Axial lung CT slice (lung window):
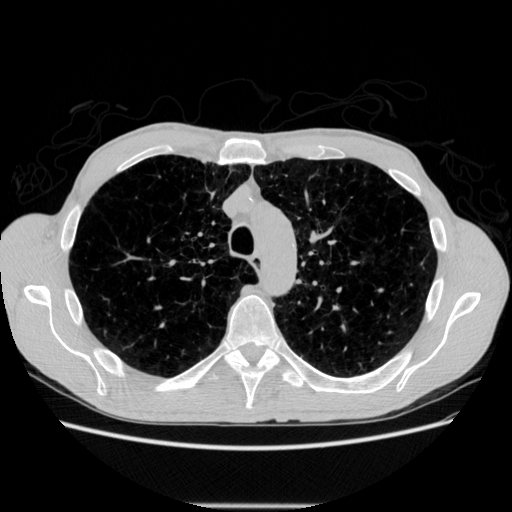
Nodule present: no